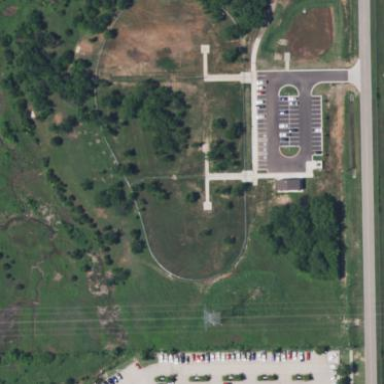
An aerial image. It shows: Dog park enclosed by fence.